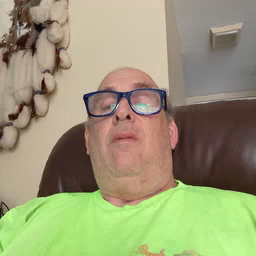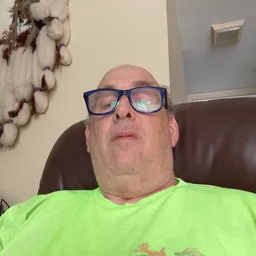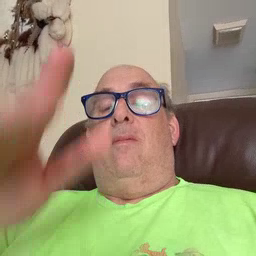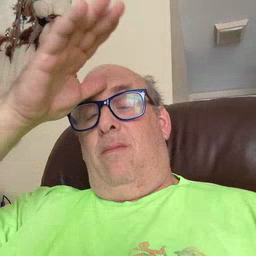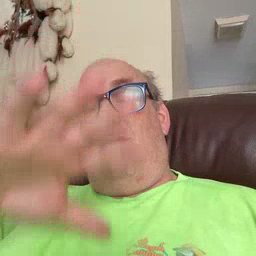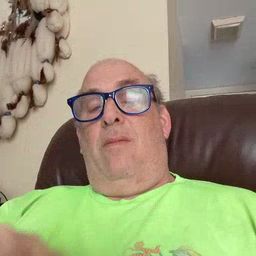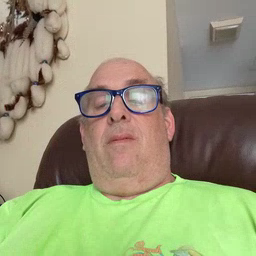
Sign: man